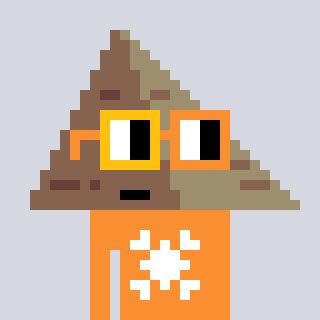
a pixel art character with square yellow and orange glasses, a pyramid-shaped head and a orange-colored body on a cool background